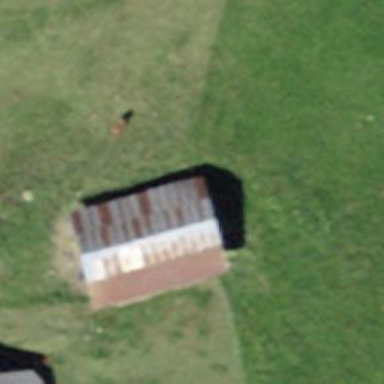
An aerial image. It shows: Farm auxiliary building.